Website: lowes
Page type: customer-info-address
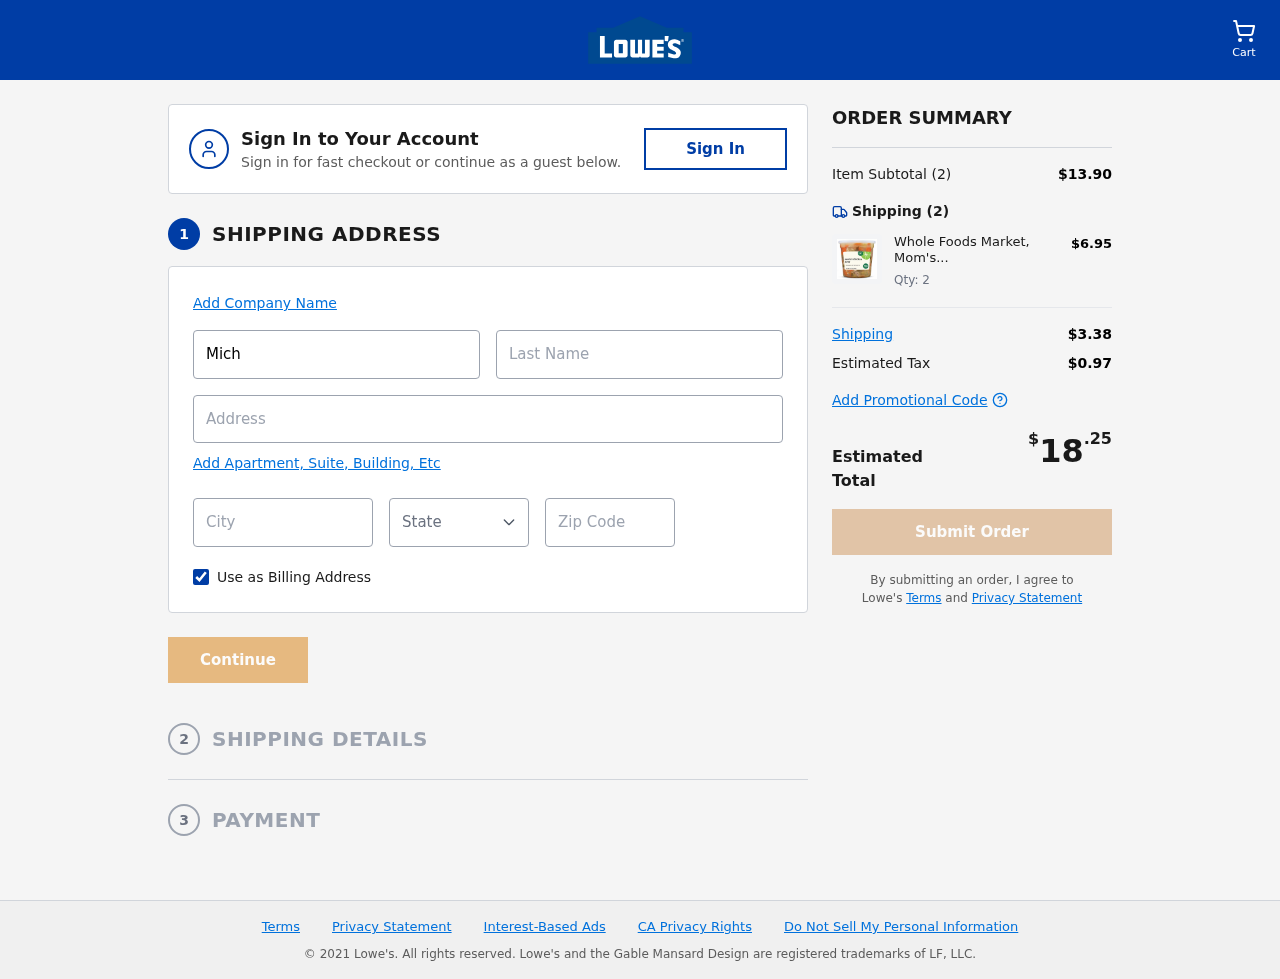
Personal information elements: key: PII_CITY
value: Hillland
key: PII_FIRSTNAME
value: Michelle
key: PII_LASTNAME
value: Freeman
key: PII_POSTCODE
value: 71499
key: PII_STATE_ABBR
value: NV
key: PII_STREET
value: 316 Jones Prairie
Product elements: key: PRODUCT1_NAME
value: Whole Foods Market, Mom's Chicken Soup, 24 Ounce
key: PRODUCT1_PRICE
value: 6.95
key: PRODUCT1_QUANTITY
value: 2
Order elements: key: ORDER_NUM_ITEMS
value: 2
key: ORDER_SUBTOTAL
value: $13.90
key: ORDER_NUM_ITEMS2
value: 2
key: ORDER_SHIPPING_COST
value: $3.38
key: ORDER_TAX
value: $0.97
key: ORDER_TOTAL
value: $18.25